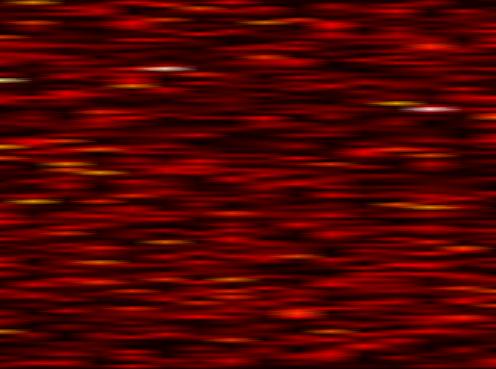
Label: OFDM